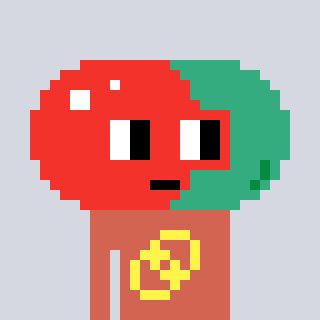
a pixel art character with square red glasses, a pill-shaped head and a peachy-colored body on a cool background